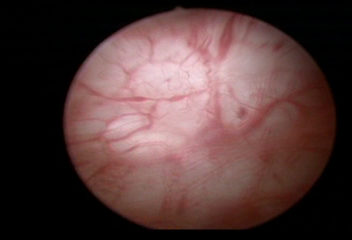
Modality: WLC
Class: Normal mucosa
Bladder cancer association: No